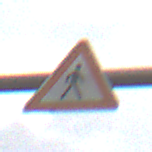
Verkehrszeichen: FussgaengerLinks
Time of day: MorningAfternoon
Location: Outdoor (Nature)
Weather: Overcast
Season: NotSpecified
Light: Natural